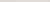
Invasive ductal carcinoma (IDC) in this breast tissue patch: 0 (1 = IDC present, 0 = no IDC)